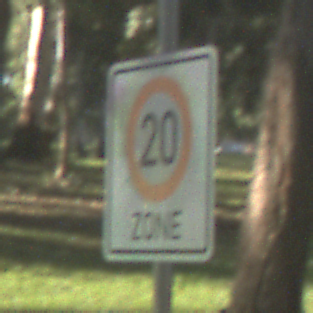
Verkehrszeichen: BeginnZone20
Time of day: MorningAfternoon
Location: Outdoor (Nature)
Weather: Clear
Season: NotSpecified
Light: Natural